Question: What does this error mean? This code compiled fine previous week. I noticed that when I change 'func parser' to 'func something', there are no compilation errors, but the method, obviously, does not work at runtime and shows no output.
Any ideas?

> '''
**ERROR :** Objective-C method
'parser:didStartElement:namespaceURI:qualifiedName:attributes:'
provided by method
'parser(_:didStartElement:namespaceURI:qualifiedName:attributes:)'
conflicts with optional requirement method
'parser(_:didStartElement:namespaceURI:qualifiedName:attributes:)' in
protocol 'NSXMLParserDelegate'
'''
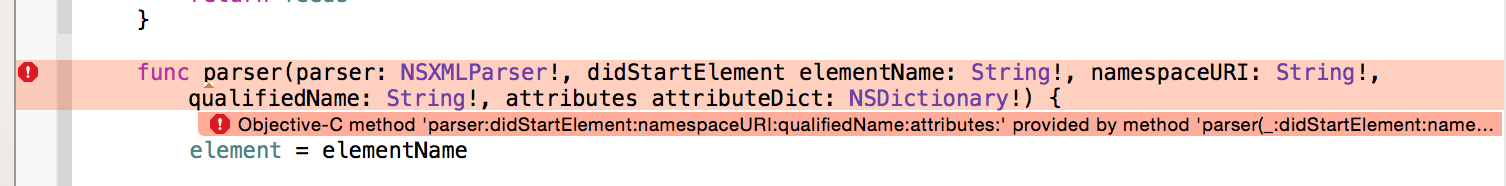
Answer: If you look at the docs or the headers, you will see how to declare this method:
'''
func parser(parser: NSXMLParser,
didStartElement elementName: String,
namespaceURI namespaceURI: String?,
qualifiedName qualifiedName: String?,
attributes attributeDict: [NSObject : AnyObject])
'''
As you can see, those types are very different from the types you are using. You need to fix yours so they match these .